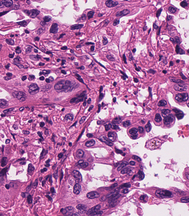
Tumor epithelial tissue: yes
Tumor-associated stroma tissue: yes
Normal tissue: no